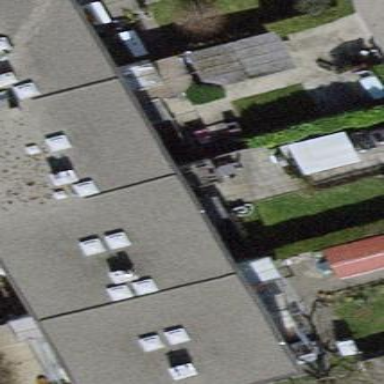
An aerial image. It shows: House with flat roof.